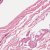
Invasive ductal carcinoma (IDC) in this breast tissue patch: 0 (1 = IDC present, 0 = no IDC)